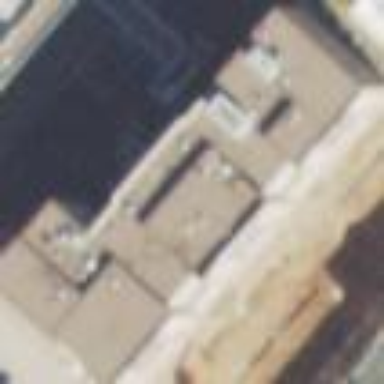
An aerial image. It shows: Hotel building.